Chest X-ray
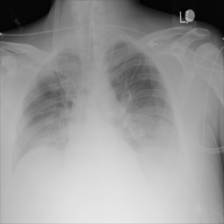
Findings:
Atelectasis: negative
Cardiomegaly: negative
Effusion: positive
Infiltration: negative
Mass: negative
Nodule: negative
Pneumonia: negative
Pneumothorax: negative
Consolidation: negative
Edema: negative
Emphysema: negative
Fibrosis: negative
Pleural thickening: negative
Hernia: negative